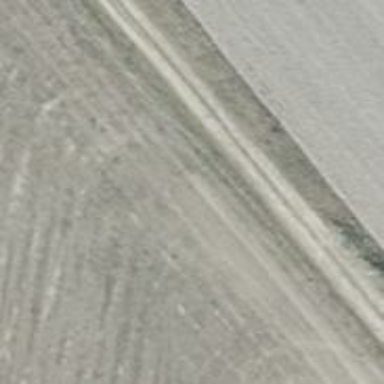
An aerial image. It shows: Sandy track.